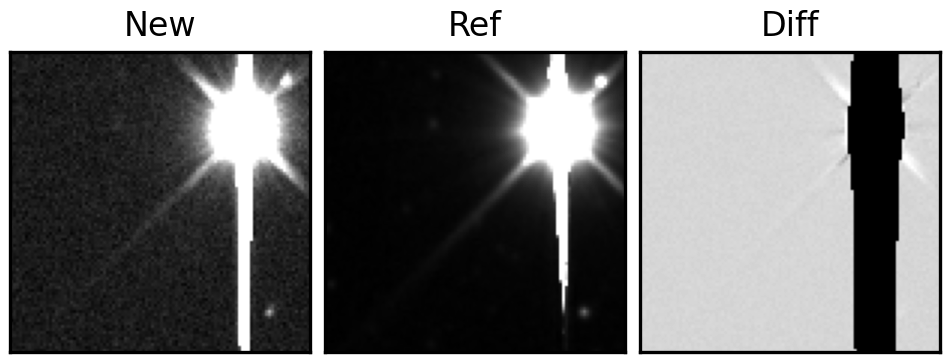
Label: bogus